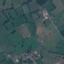
Land use / land cover: Pasture